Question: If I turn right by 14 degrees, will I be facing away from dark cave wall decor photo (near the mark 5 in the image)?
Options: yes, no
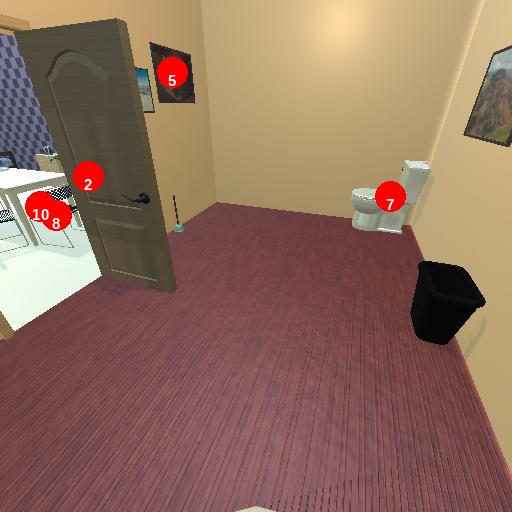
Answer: yes